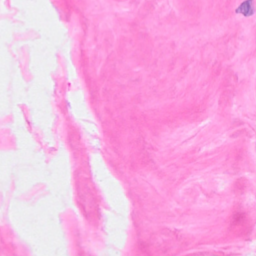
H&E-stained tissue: Breast